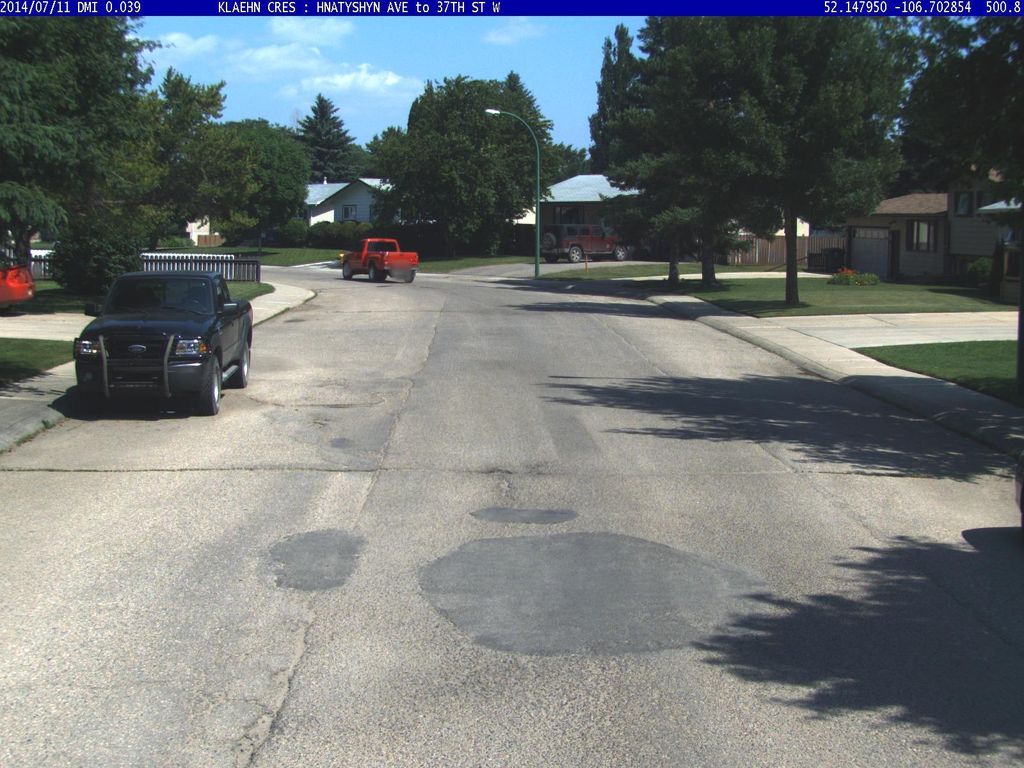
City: saskatoon